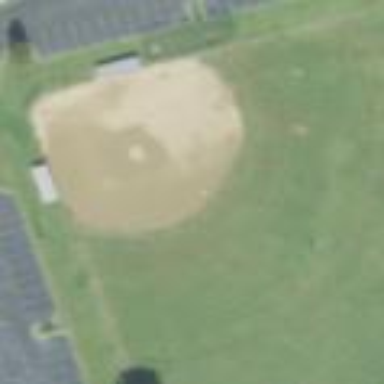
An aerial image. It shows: Baseball pitch for leisure land activities.